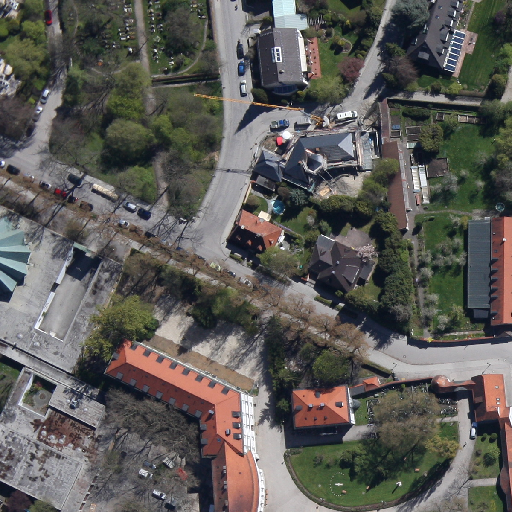
Referring expression: impervious surface